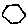
Label: hexagon